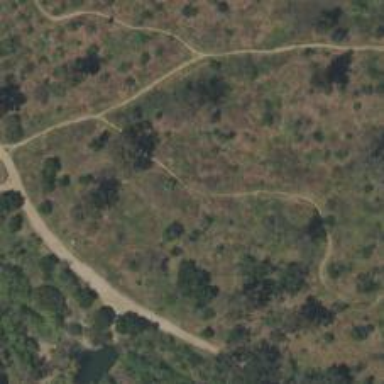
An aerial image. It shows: Path.